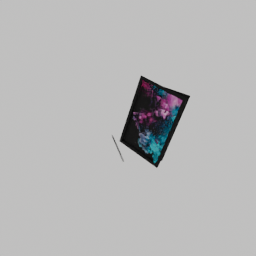
Label: electronics